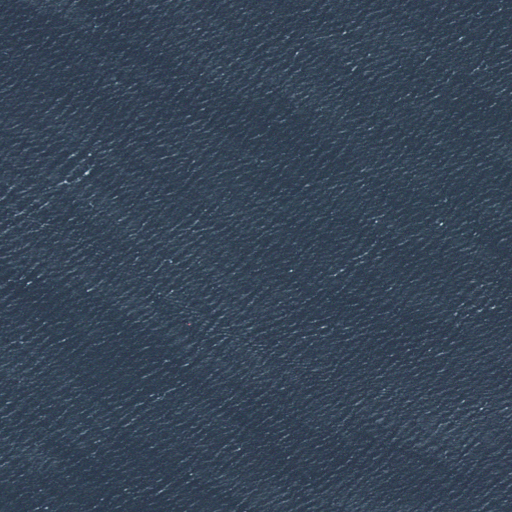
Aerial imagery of island in Massachusetts named Archer Rock containing only open water